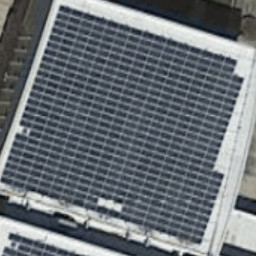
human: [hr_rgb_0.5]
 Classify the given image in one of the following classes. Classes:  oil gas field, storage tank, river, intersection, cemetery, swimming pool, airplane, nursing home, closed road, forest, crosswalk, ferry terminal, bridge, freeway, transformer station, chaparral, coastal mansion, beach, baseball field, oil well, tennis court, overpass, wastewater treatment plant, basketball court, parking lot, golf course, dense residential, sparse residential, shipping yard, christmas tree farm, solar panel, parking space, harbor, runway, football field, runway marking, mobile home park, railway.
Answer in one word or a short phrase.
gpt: solar panel